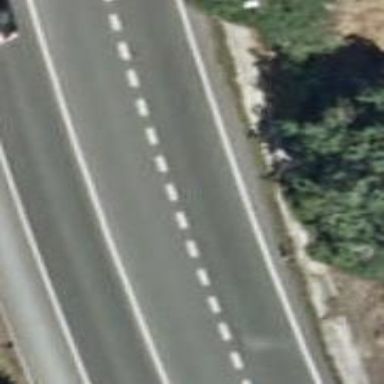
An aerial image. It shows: Asphalt road designated as trunk highway.